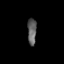
Tissue: prostate
Cell type: Endothelial cells
Senescence score: 0.6899
Nuclear area (px): 235
Mean DAPI intensity: 94.655